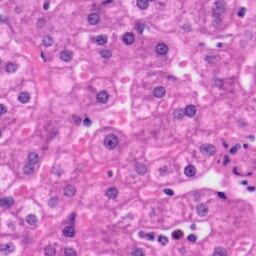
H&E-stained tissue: Liver